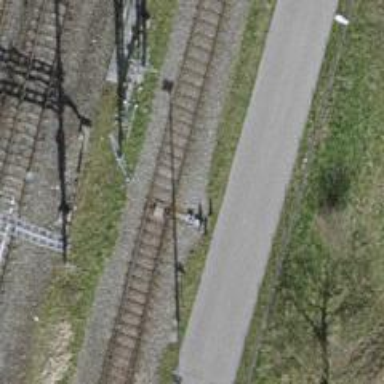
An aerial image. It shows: Railway switch.